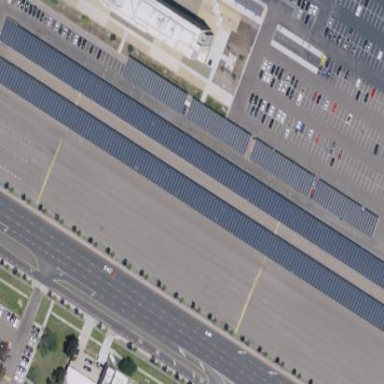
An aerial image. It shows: Solar photovoltaic panel generator on roof of building.